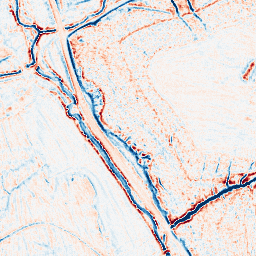
Category: edge_preserving
Decomposition family: bilateral
Decomposition parameters: d: 9
sigma_color: 100
sigma_space: 75
Upsampling method: fft_zeropad
Upsampling parameters: scale: 2
Upsampling scale: 2